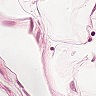
Metastatic tissue present: no